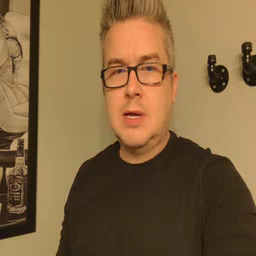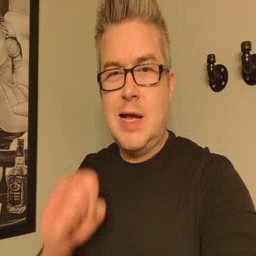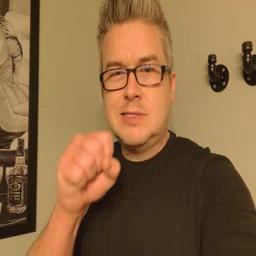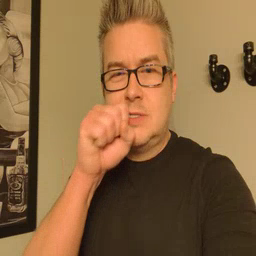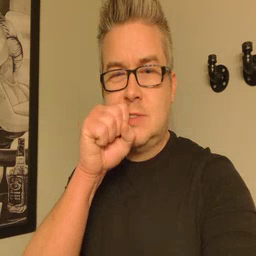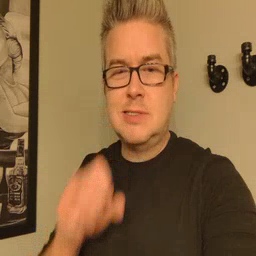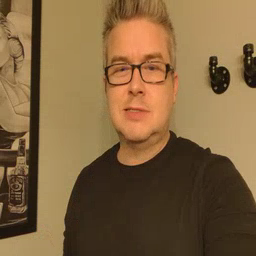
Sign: carrot